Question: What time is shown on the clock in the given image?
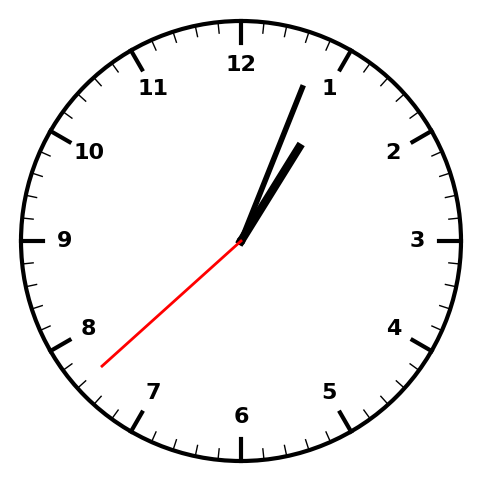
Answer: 01:03:38